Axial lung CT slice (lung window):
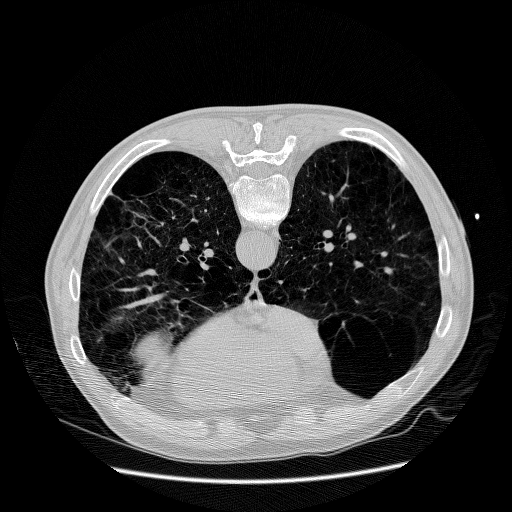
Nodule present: no